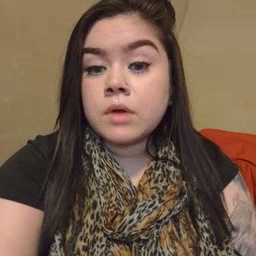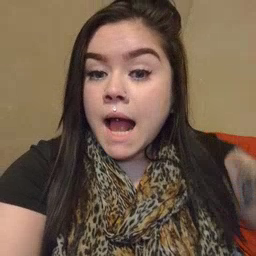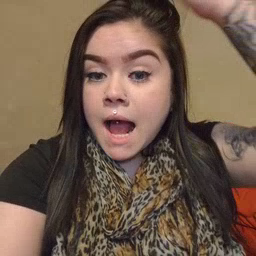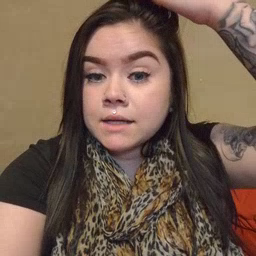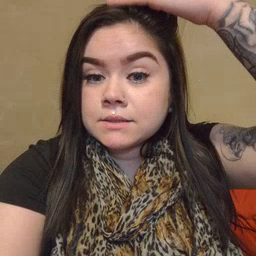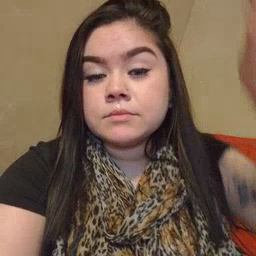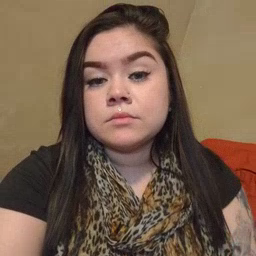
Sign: hat